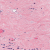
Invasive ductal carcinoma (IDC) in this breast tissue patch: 0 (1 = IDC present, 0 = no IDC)